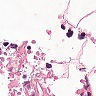
Metastatic tissue present: no